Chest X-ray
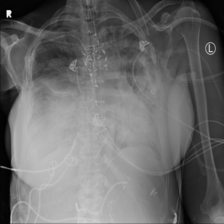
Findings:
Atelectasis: negative
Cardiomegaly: negative
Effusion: positive
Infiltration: negative
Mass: negative
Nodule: negative
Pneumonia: negative
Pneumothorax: negative
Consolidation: negative
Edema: negative
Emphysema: negative
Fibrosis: negative
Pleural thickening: negative
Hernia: negative